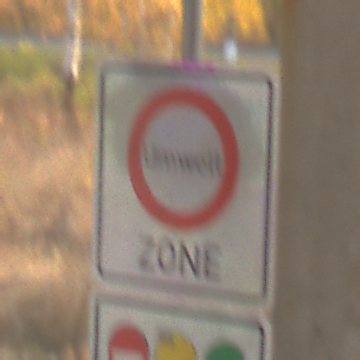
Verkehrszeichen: BeginnUmweltzone
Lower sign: FreistellungVomVerkehrsverbot1
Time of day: SunriseSunset
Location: Roofed (Suburban)
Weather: Clear
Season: NotSpecified
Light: Natural